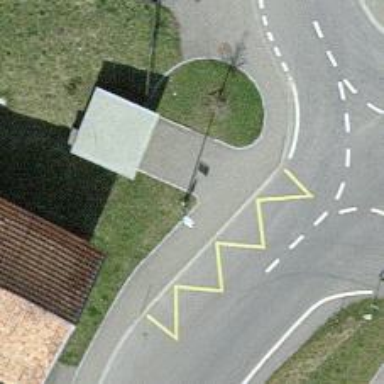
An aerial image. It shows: Bus stop with platform for public transport.